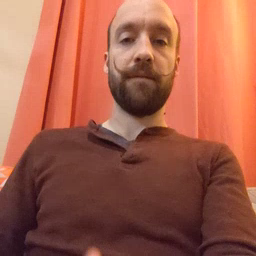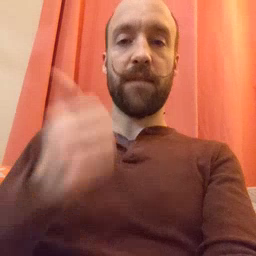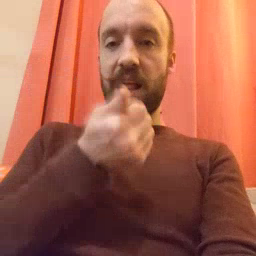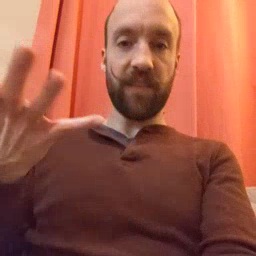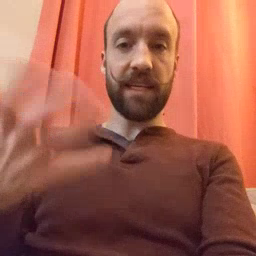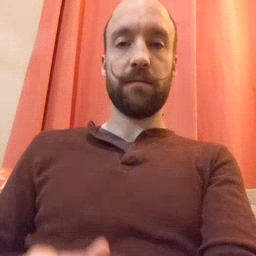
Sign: every